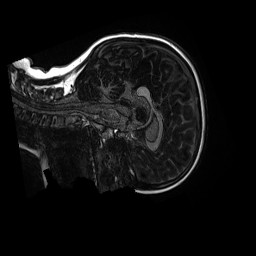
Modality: MP2RAGE
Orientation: sagittal
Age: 9
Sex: female
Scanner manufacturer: siemens
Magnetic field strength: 3 T
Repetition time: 4 s
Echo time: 0.00303 s